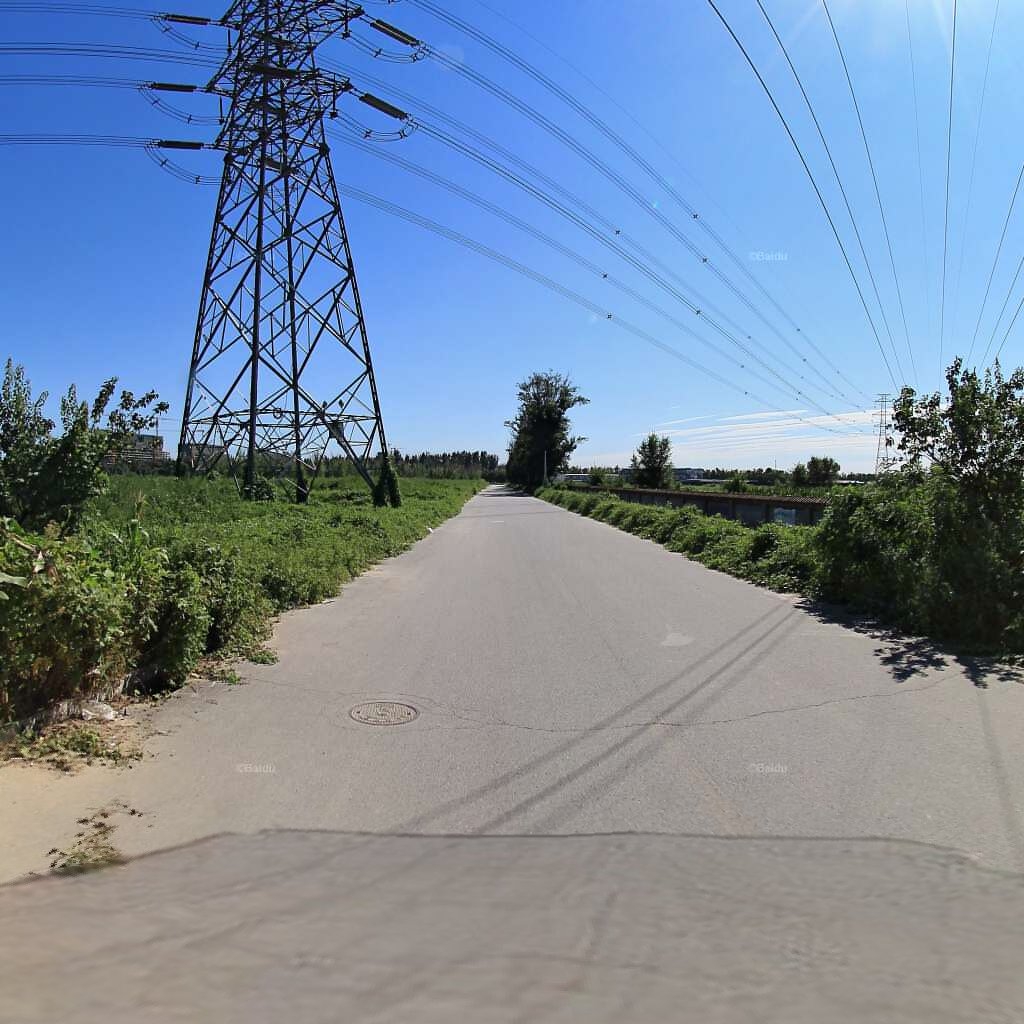
Region: Chaoyang
Road damage annotations: transverse crack, transverse crack, manhole cover